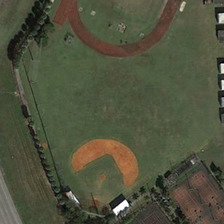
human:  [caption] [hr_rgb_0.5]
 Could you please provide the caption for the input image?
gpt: a baseball field is near some green trees and several basketball fields .

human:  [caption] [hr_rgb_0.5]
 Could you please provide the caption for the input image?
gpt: a baseball field is near some green trees and several basketball fields .

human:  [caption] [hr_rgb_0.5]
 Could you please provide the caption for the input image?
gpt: a baseball field is near some green trees and several basketball fields .

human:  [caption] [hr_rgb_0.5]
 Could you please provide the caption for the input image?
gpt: a baseball field is near some green trees and several basketball fields .

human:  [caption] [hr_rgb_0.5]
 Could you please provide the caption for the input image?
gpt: a baseball field is near some green trees and several basketball fields .